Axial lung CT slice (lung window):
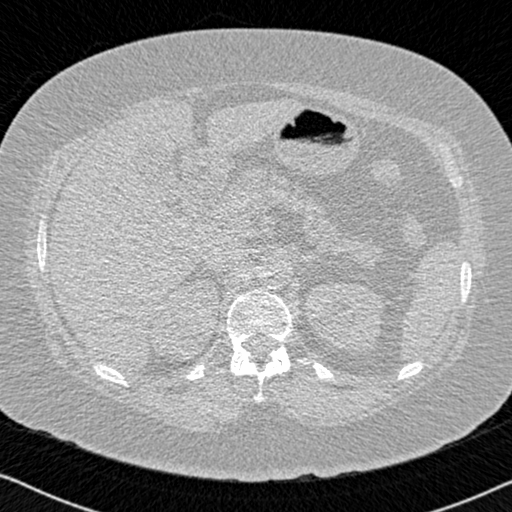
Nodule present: no